Interaction volume radius: 5 \u00c5
Interaction volume height: 35 \u00c5
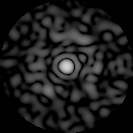
Disorder parameter: 0.7807